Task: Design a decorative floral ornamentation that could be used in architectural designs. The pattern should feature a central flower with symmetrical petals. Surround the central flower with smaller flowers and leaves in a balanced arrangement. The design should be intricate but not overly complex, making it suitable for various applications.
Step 715:
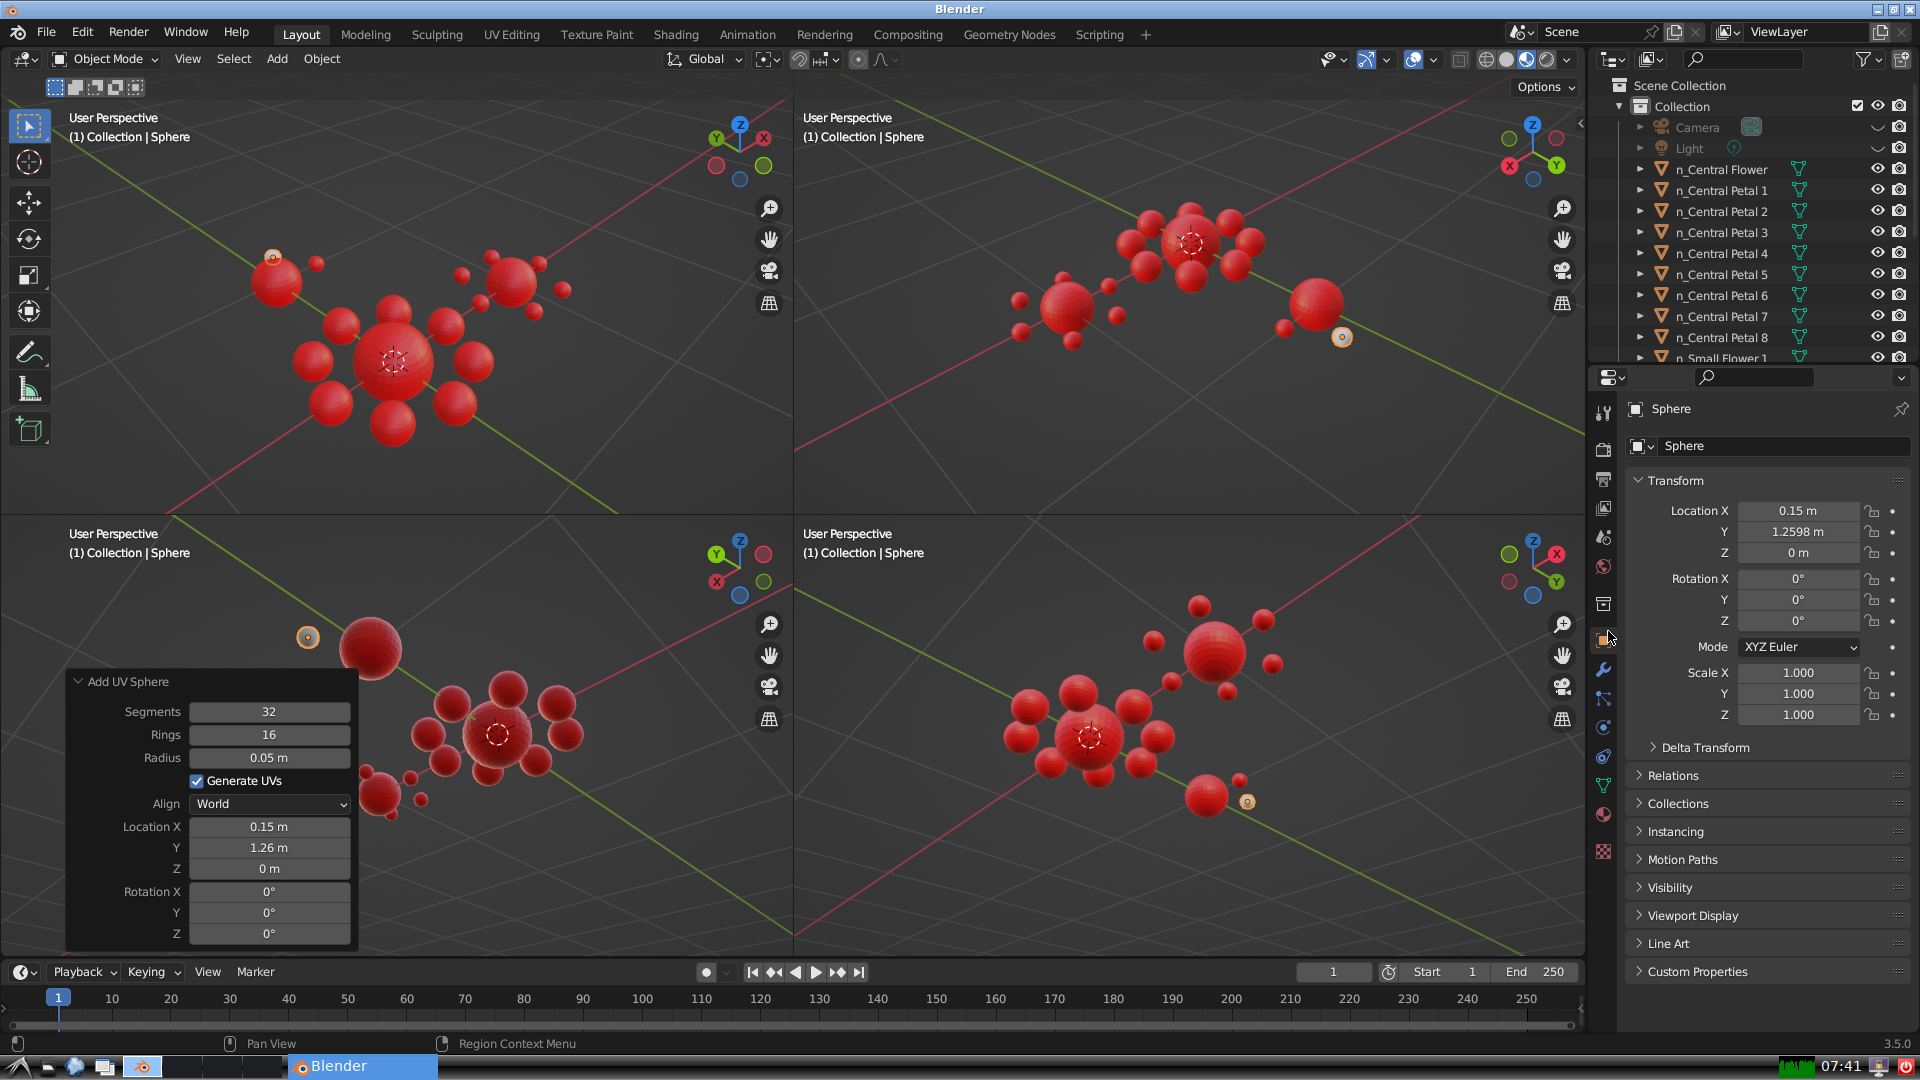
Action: {"mouse_move": [1732, 445]}